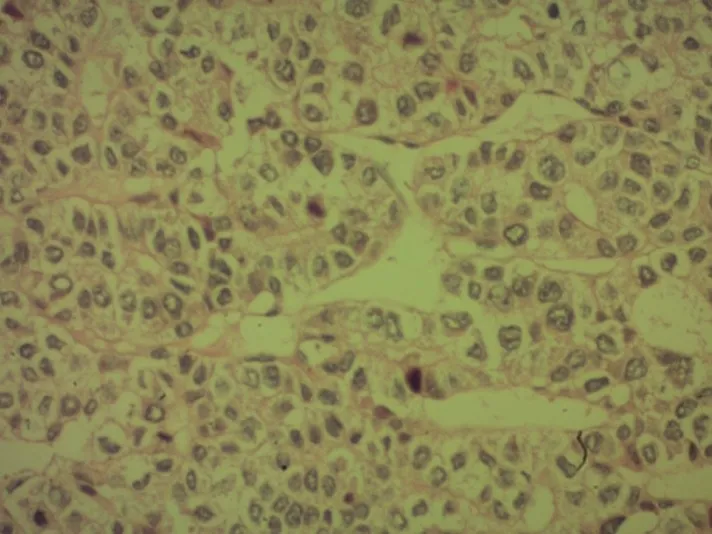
Histopathological study of liver biopsy with well differenciated cells consistent with HCC.
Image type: pathology (h&e)